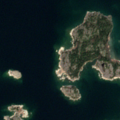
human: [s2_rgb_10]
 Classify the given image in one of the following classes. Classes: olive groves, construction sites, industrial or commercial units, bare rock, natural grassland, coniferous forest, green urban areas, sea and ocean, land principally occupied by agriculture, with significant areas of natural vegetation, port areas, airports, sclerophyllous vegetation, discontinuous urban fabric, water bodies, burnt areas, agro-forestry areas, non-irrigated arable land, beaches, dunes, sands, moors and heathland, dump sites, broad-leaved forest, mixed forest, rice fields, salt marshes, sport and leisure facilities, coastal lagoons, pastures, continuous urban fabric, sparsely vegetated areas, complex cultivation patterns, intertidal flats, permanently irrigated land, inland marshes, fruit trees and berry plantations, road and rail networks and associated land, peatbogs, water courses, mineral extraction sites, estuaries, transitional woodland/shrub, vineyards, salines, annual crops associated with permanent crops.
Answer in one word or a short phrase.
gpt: bare rock, sea and ocean